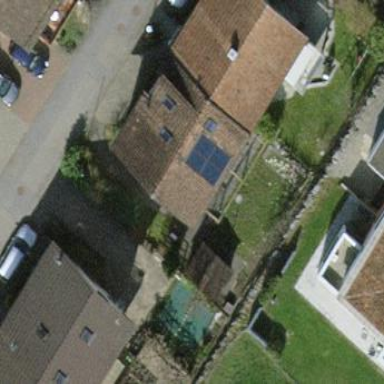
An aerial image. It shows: Semidetached house.